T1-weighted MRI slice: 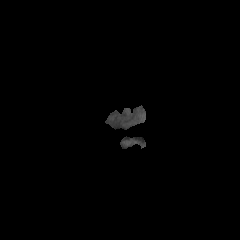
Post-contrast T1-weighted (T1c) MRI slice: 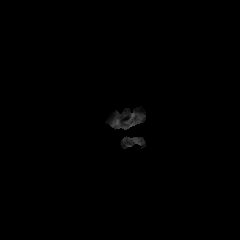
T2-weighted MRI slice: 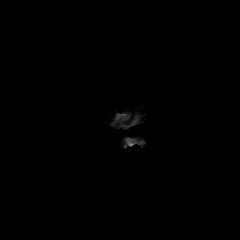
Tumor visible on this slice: no